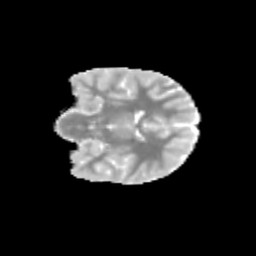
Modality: MD
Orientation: coronal
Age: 12
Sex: female
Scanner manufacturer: siemens
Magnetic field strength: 3 T
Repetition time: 3.8 s
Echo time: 0.07 s